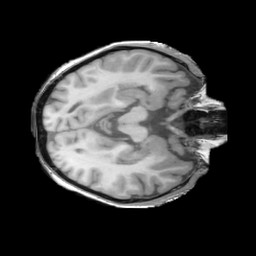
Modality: T1w
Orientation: axial
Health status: ill
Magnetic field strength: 3 T